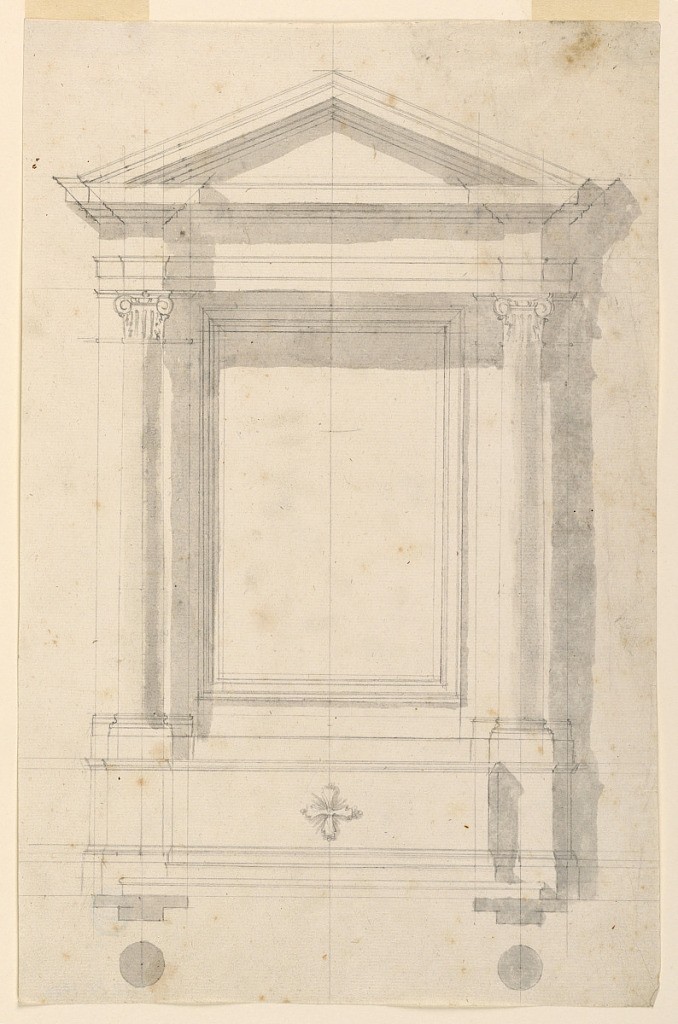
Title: Altar
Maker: Giuseppe Valadier, Italian, 1762–1839
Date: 1775
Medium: Graphite, gray wash Support: laid paper
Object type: Drawing
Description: Two steps lead to an altar in the form of an aedicula, above which is a large oblong frame for a painting. This is flanked by detached Ionic column columns which support a single entablature and a triangular pediment.